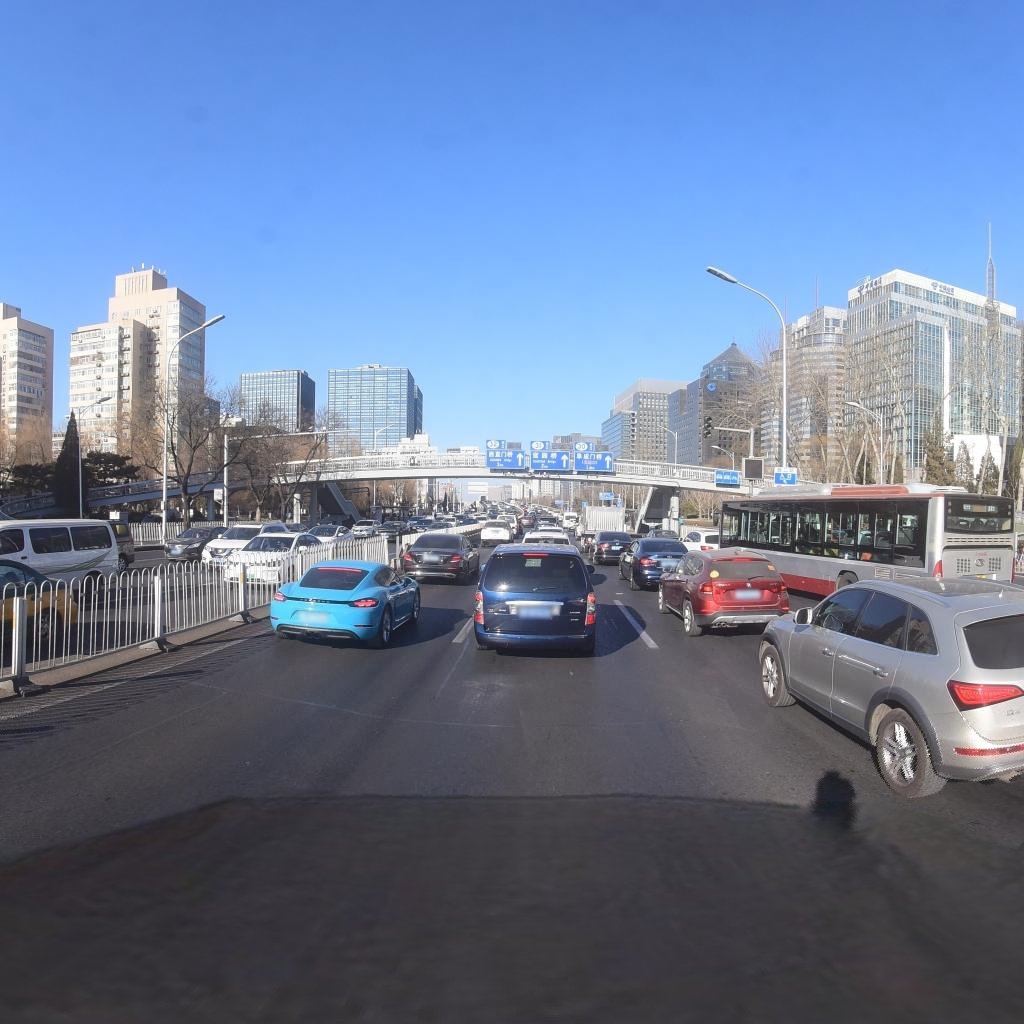
Region: Xicheng
Road damage annotations: longitudinal patch, transverse patch, longitudinal patch